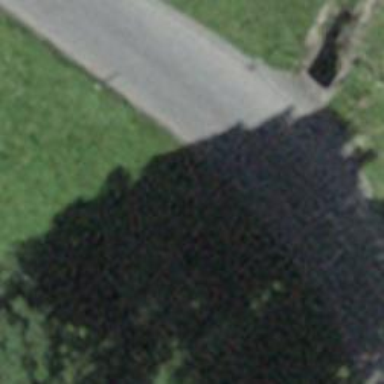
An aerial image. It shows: Canal culvert running through tunnel.